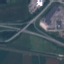
Land use / land cover: Highway